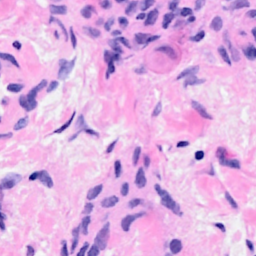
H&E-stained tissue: Breast